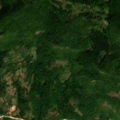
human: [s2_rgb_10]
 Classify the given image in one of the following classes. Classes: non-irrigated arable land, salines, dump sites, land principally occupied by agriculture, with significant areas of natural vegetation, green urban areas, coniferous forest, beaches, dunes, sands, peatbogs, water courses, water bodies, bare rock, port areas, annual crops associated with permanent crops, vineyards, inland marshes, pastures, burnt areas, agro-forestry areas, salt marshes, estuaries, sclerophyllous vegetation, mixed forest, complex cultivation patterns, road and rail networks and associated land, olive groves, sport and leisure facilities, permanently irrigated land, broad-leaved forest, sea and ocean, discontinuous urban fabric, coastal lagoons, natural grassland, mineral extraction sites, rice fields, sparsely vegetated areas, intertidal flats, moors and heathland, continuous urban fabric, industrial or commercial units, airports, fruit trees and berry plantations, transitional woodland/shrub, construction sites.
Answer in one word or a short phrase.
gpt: land principally occupied by agriculture, with significant areas of natural vegetation, broad-leaved forest